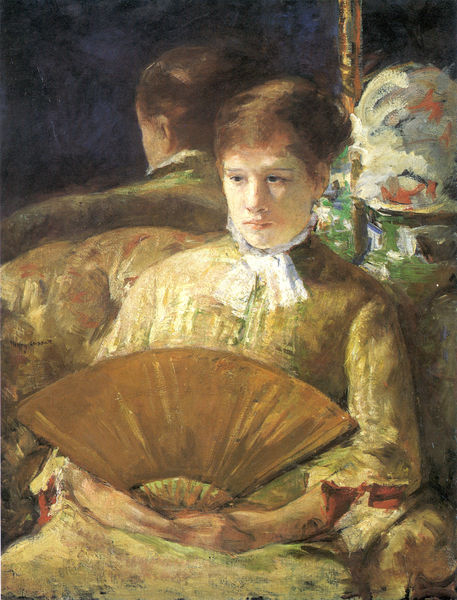
Titel: Etude de femme avec eventeuil (Miss Mary Ellison), Studie einer Frau mit Fächer (Miss Mary Ellison)
Künstler: Mary Cassatt
Standort: Washington (District of Columbia)
Institution: National Gallery of Art
Schlagwörter: blau, dunkel, gemälde, hand, kopf, körper, mann, schatten, weiß, frauen, gelb, grün, impressionismus, menschen, mädchen, ocker, sitzen, blumen, braun, brust, busen, cafe, degas, edgar degas, fenster, frankreich, frau, frisur, grau, haar, hell, holz, hut, kleid, licht, mund, nase, ohr, pastell, profil, renoir, rücken, schwarz, stirn, stuhl, stühle, tisch, ölbild, blick, dame, rot, schal, tuch, beige, expressionismus, fächer, malerei, muster, schleife, anzug, jacke, jung, arm, arme, augen, band, federn, gesicht, halten, kleidung, kragen, mensch, rahmen, spitze, ärmel, bildnis, goldrahmen, hals, hände, innenraum, portrait, porträt, spiegel, öl, spiegelung, einsam, pastos, sonne, auge, gewand, gold, haare, reich, sessel, sitzend, stoff, stoffe, kind, paar, personen, person, theater, kinn, locke, locken, ohren, rouge, schulter, schultern, seide, traurig, vase, beine, bein, brüste, farbig, wangen, sofa, armlehne, lehne, sitz, haltung, spiegelbild, zuschauer, creme, farben, farbe, edgar, saal, französisch, langeweile, duktus, polster, sitzende, kopftuch, ernst, halstuch, pupillen, sitzt, manet, melancholie, melancholisch, mirror, stimmung, bauch, junge frau, allein, athmosphäre, besch, betrachtung, couch, doppelsofa, dreiviertelansicht, edel, edouard manet, face, frauem, gesteppt, göre, hinterkopf, holzrahmen, impressionisten, junge, langweilig, monumental, morisot, nachdenklich, rüsche, rüschen, schattens, schoß, sinnieren, sitzs, stofflichkeit, teint, trübe, verträumt, wange, warten, ölfarbe, ölfarben, ellenbogen, gestalt, fecher, gesich, offen, jugend, gesciht, von hinten, halbprofil, versunken, unterarm, angewinkelt, müde, in sich gekehrt, haartracht, beistelltisch, jugendlich, impressionist, stare, kimono, hochgeschlossen, gelangweilt, aufgefaltet, prtträt, trauruig, fächermädchen